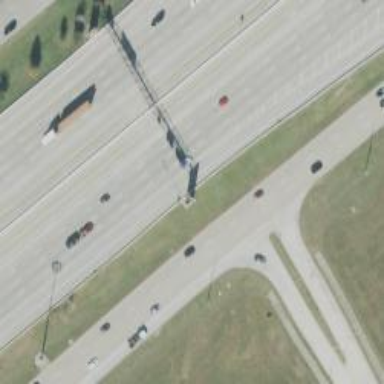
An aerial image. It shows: Primary link highway.